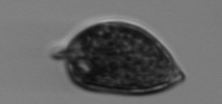
Label: Prorocentrum_micans